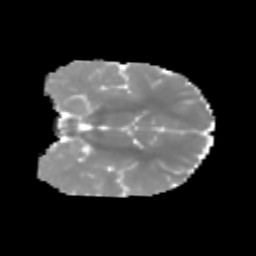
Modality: MD
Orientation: coronal
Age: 6
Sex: male
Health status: healthy